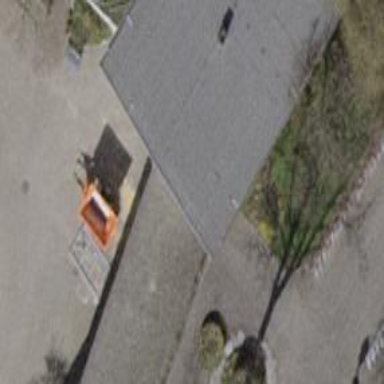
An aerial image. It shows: View of roof of building.